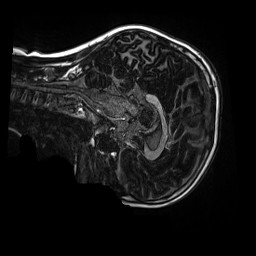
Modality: MP2RAGE
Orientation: sagittal
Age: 9
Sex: male
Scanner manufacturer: siemens
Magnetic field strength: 3 T
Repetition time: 4 s
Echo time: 0.00303 s